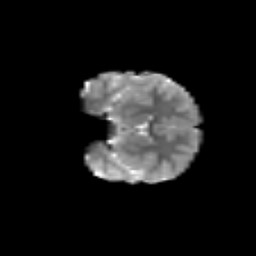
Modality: T2w
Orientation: coronal
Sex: male
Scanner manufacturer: siemens
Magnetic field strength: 3 T
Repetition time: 5 s
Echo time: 0.071 s